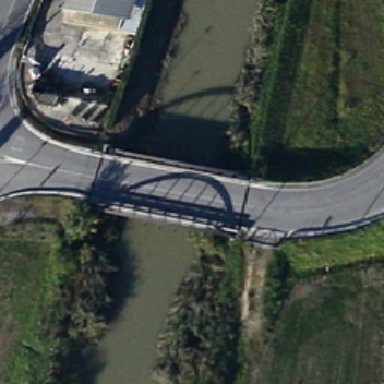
There is a bridge over the narrow river .